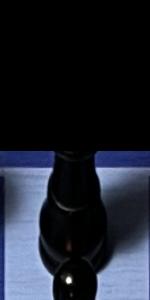
Label: King_Black